Aerial crown-view tile of a tropical tree (Barro Colorado Island, Panama), acquired 20250616:
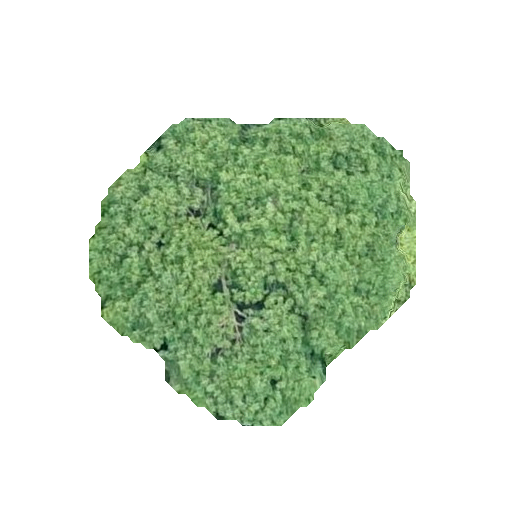
Species: Astronium graveolens
GBIF accepted scientific name: Astronium graveolens
Crown area: 109.018 m²